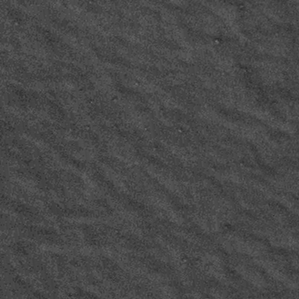
Label: frost